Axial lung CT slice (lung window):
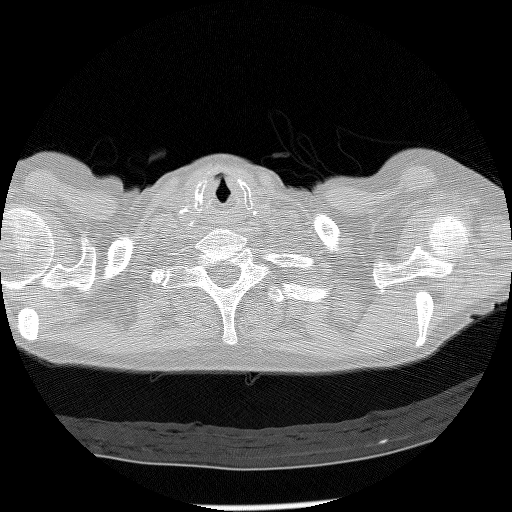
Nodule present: no